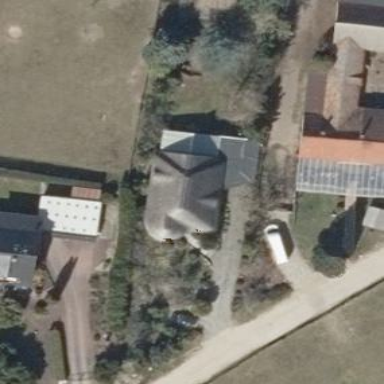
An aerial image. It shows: Simple house.